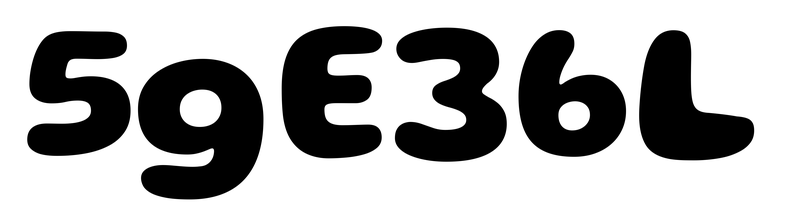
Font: Gluten_Bold